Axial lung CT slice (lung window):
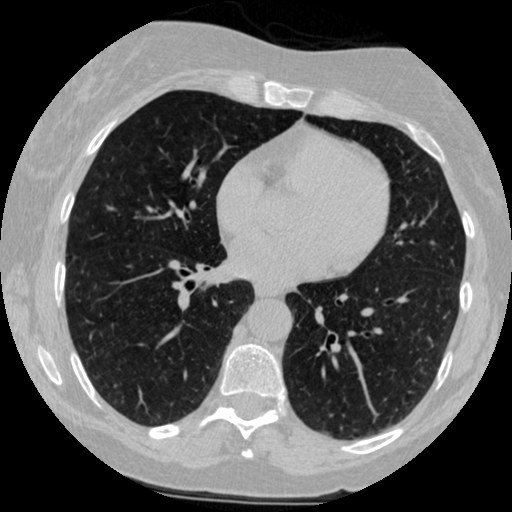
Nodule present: no